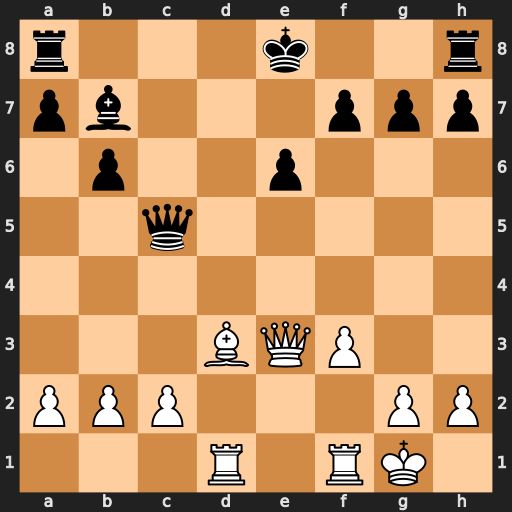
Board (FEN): r3k2r/pb3ppp/1p2p3/2q5/8/3BQP2/PPP3PP/3R1RK1
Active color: w
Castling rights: kq
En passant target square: -
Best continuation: Qxc5 bxc5 Bb5+